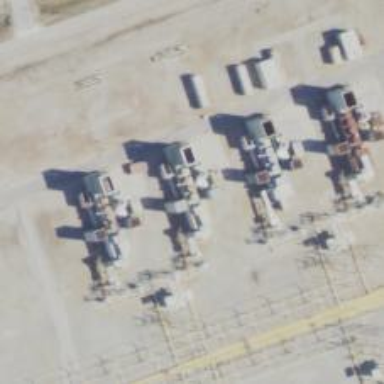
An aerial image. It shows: Gas-powered generator.